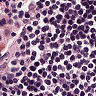
Metastatic tissue present: no